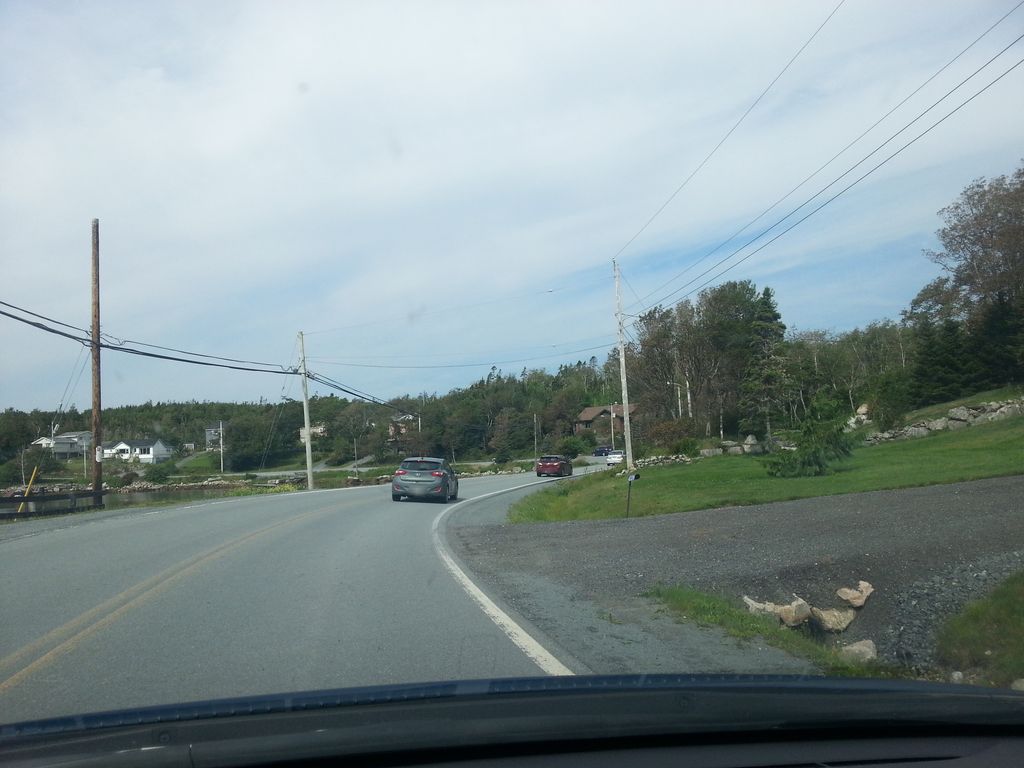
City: halifax